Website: crate-barrel
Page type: newsletter-management
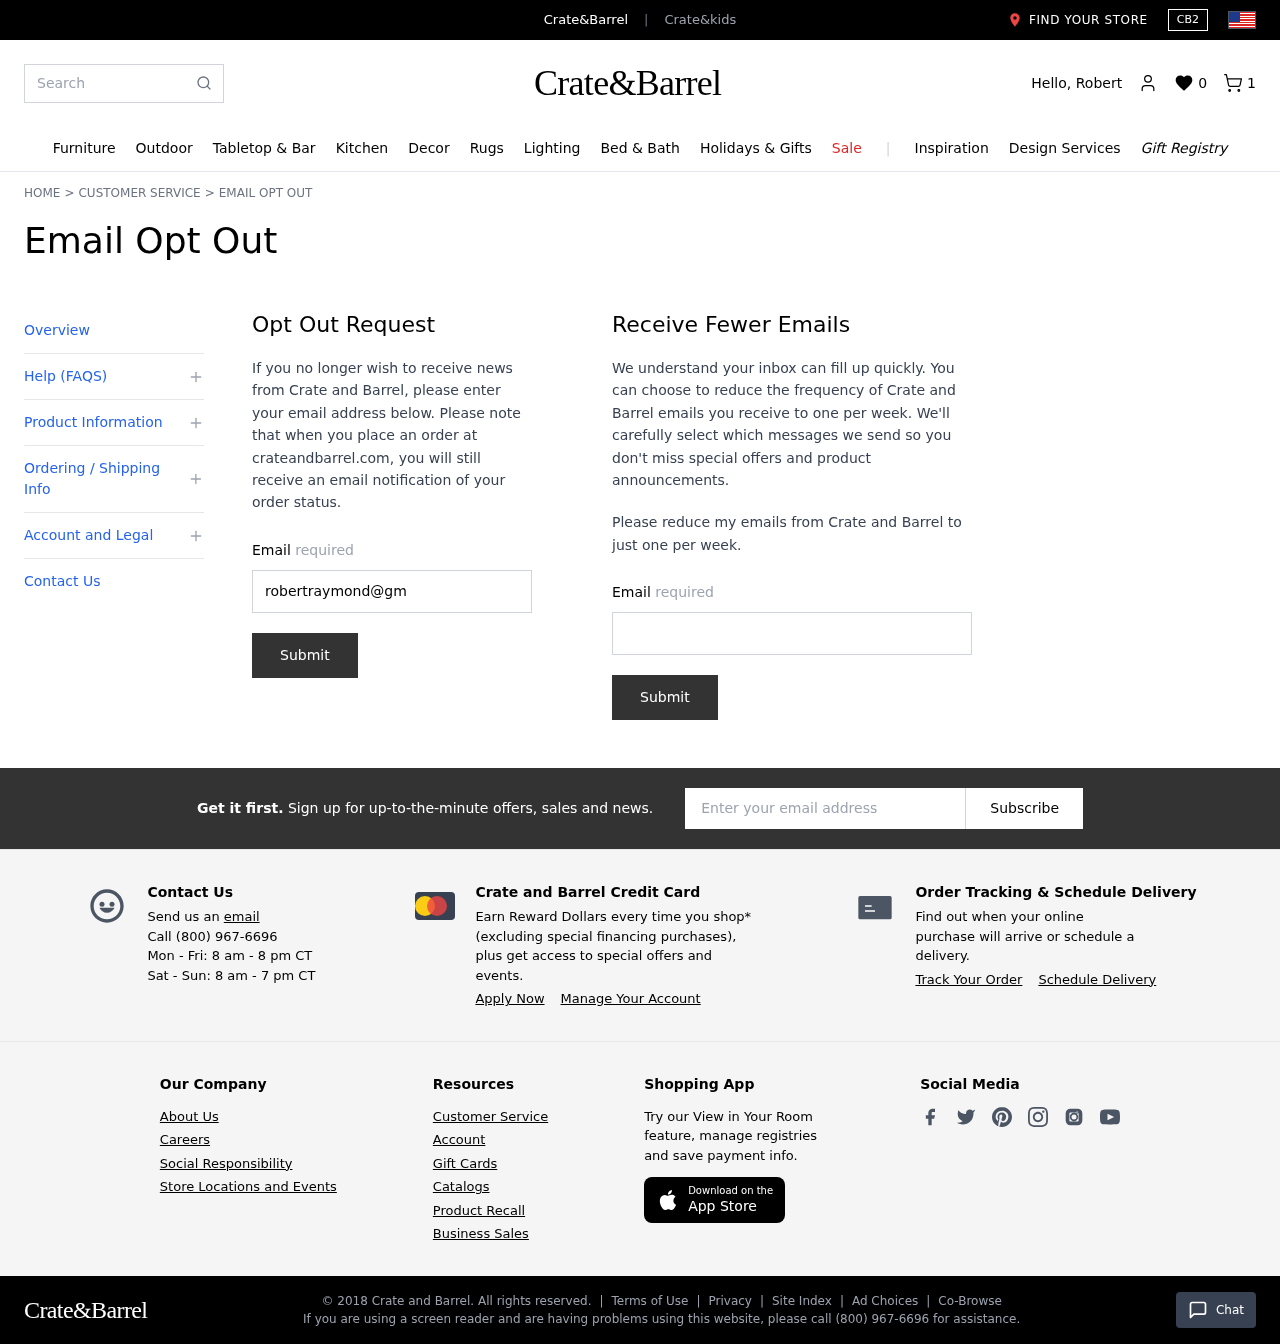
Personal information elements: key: PII_EMAIL
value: robertraymond@gmail.com
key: PII_EMAIL2
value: robertraymond@gmail.com
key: PII_EMAIL3
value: robertraymond@gmail.com
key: PII_FIRSTNAME
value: Robert
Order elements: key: ORDER_NUM_ITEMS
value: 1
Search elements: key: HEADER_SEARCH
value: Search
Other elements: key: WISHLIST_COUNT
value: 0